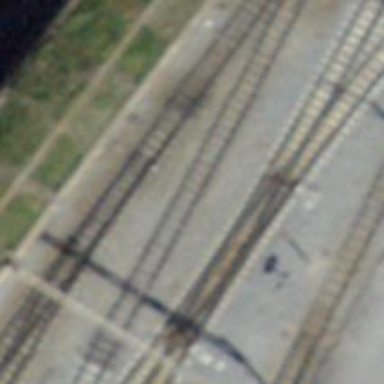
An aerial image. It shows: Narrow-gauge railway siding with electrified contact line. The siding has one track.